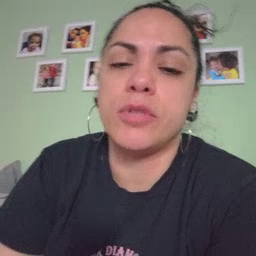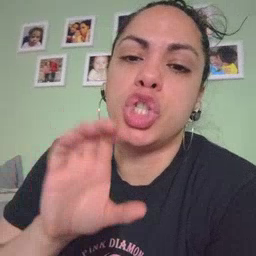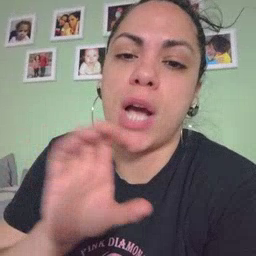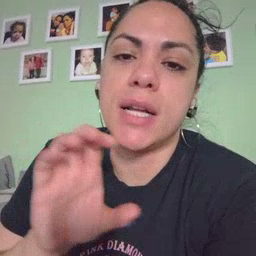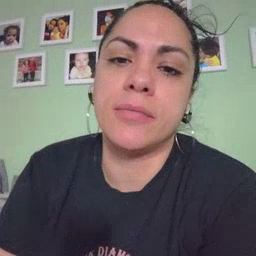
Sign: chocolate